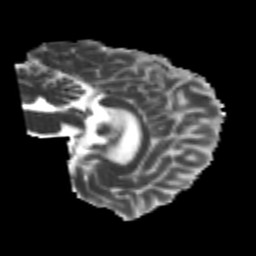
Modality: MD
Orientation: sagittal
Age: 24
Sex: male
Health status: healthy
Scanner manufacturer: philips
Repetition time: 7.386 s
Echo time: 0.08599 s